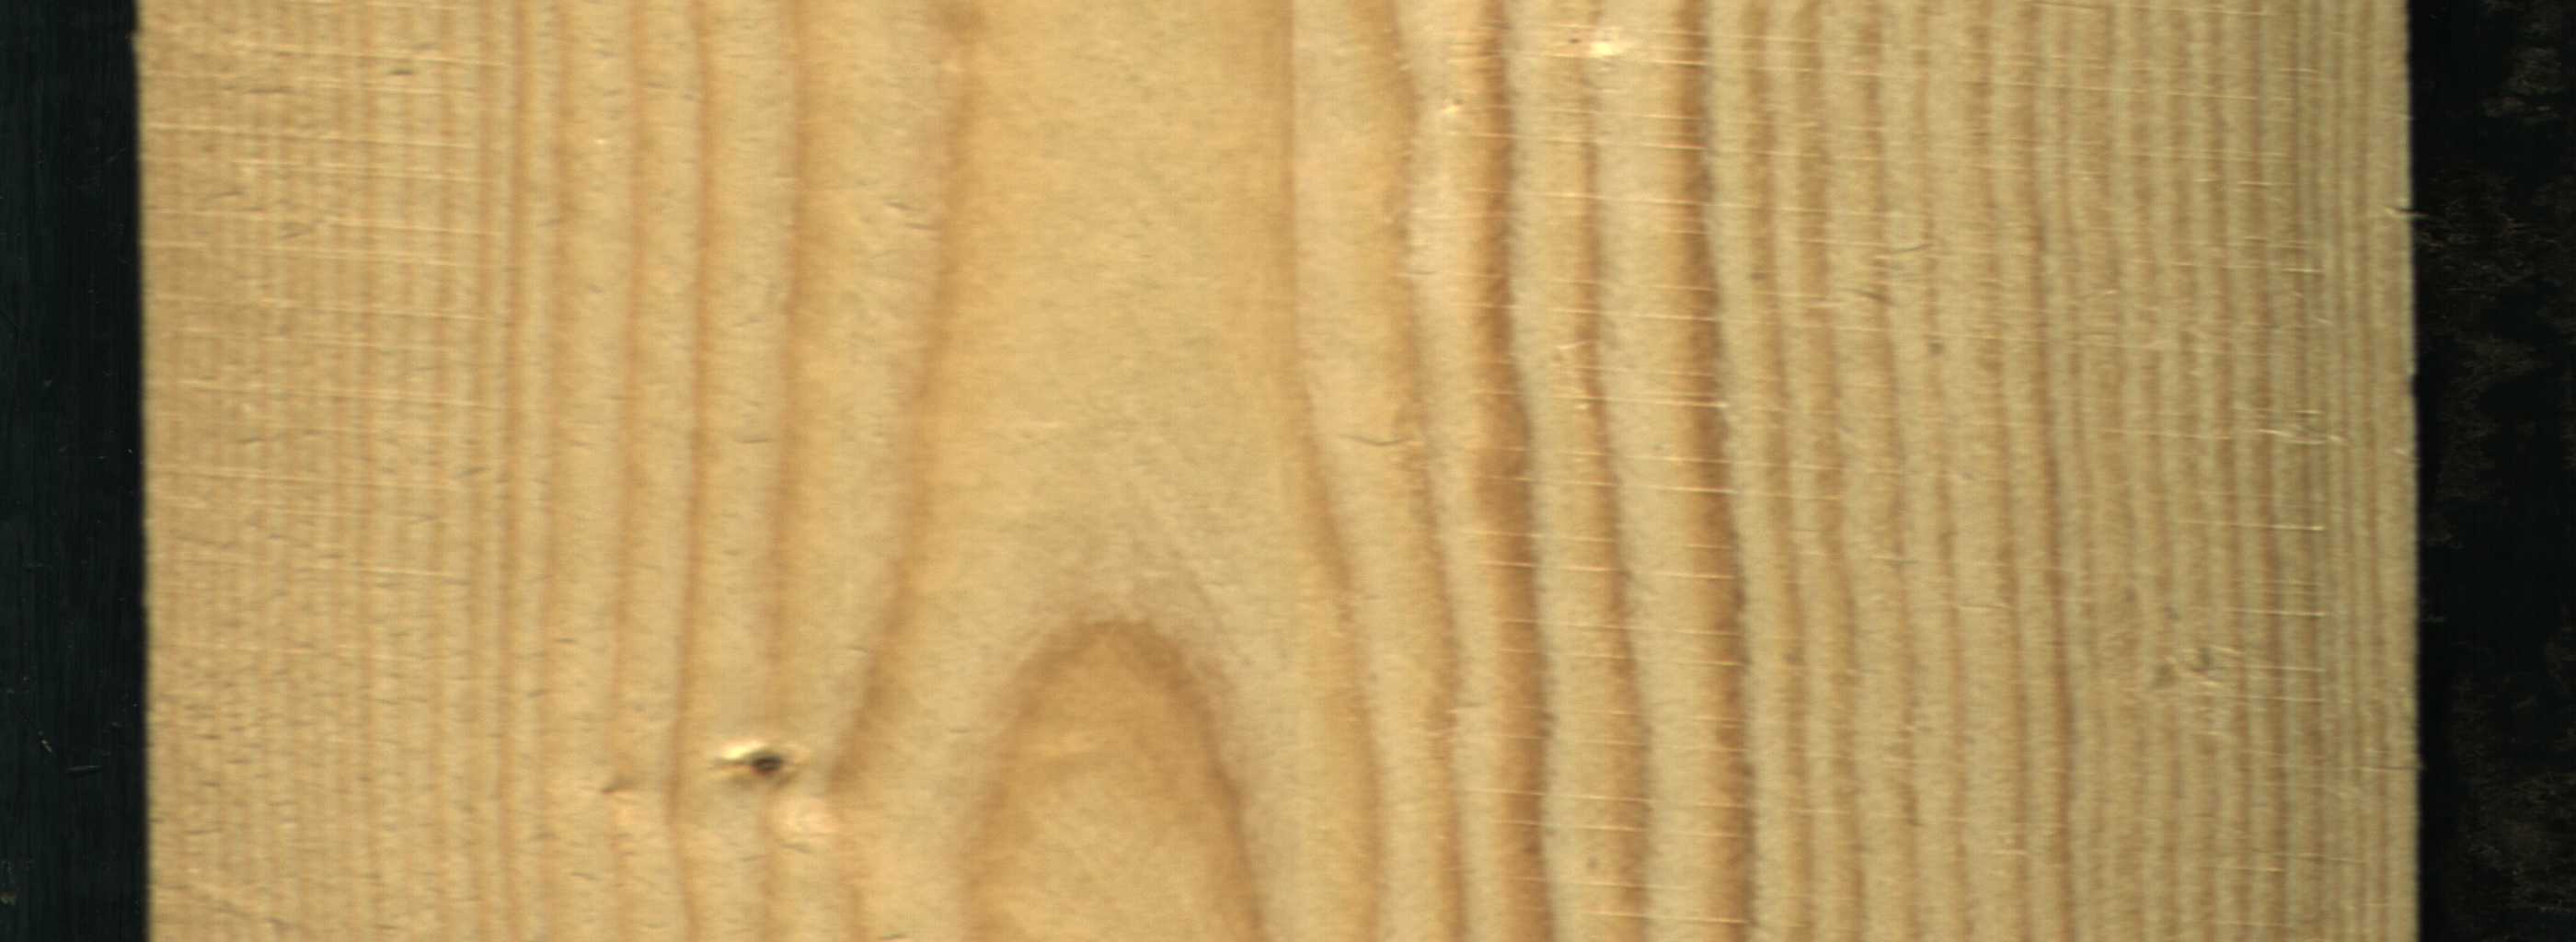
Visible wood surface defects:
Live_Knot